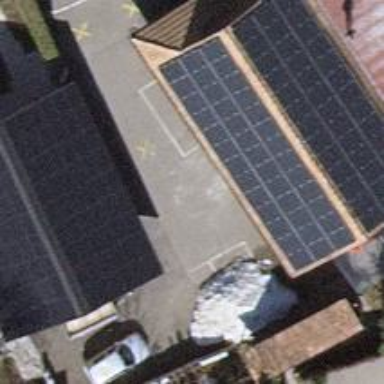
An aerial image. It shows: Solar-powered generator using photovoltaic technology. This small installation generates electricity through solar photovoltaic panels.